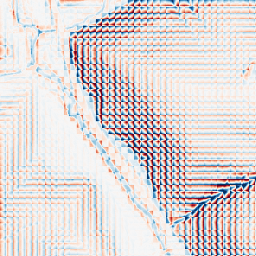
Category: wavelet
Decomposition family: wavelet_dwt
Decomposition parameters: wavelet: haar
level: 3
Upsampling method: sinc_blackman
Upsampling parameters: scale: 4
kernel_size: 16
Upsampling scale: 4